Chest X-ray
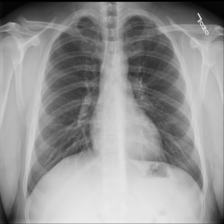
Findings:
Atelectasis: negative
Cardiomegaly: negative
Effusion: negative
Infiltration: positive
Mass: negative
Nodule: negative
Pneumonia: negative
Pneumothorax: negative
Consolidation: negative
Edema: negative
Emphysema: negative
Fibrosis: negative
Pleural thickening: negative
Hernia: negative